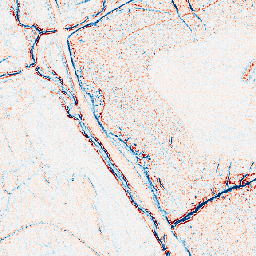
Category: edge_preserving
Decomposition family: bilateral
Decomposition parameters: d: 5
sigma_color: 50
sigma_space: 100
Upsampling method: area
Upsampling parameters: scale: 4
Upsampling scale: 4